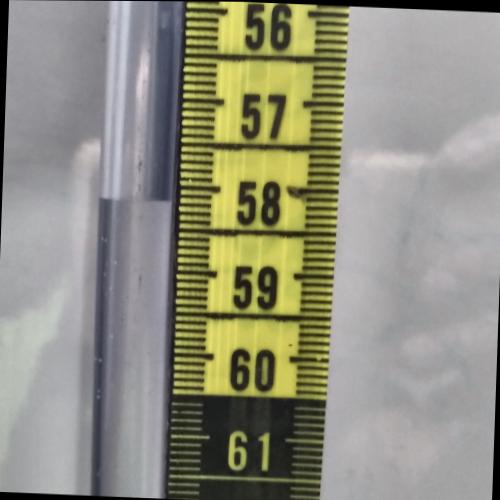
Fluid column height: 58.2 cm